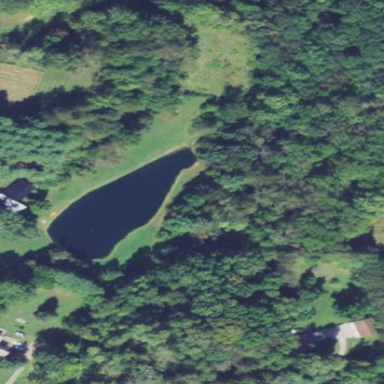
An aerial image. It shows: Serene pond surrounded by nature.